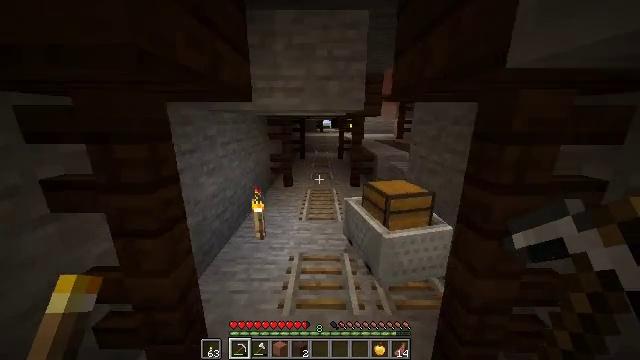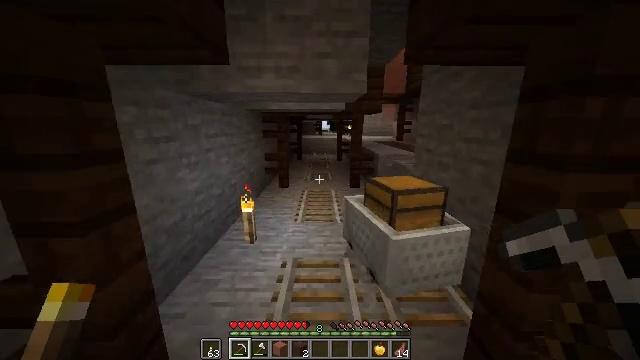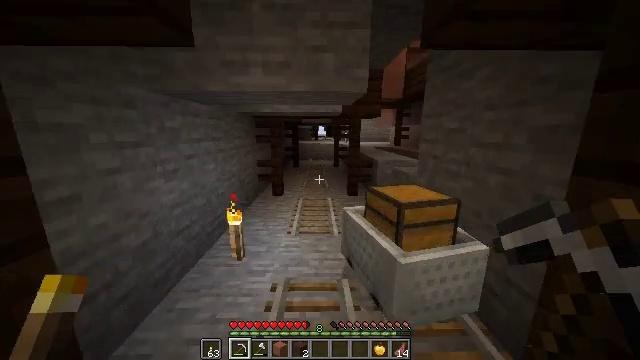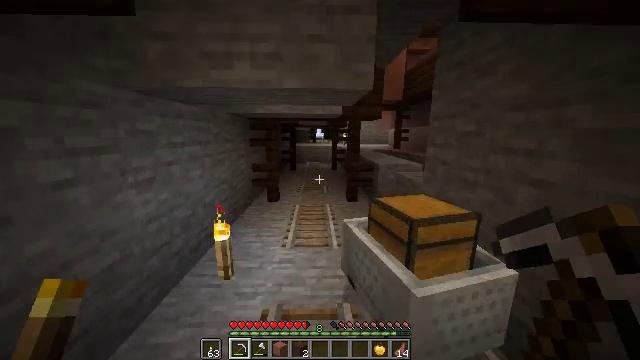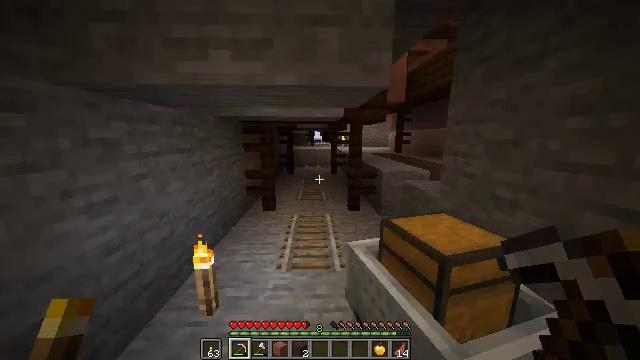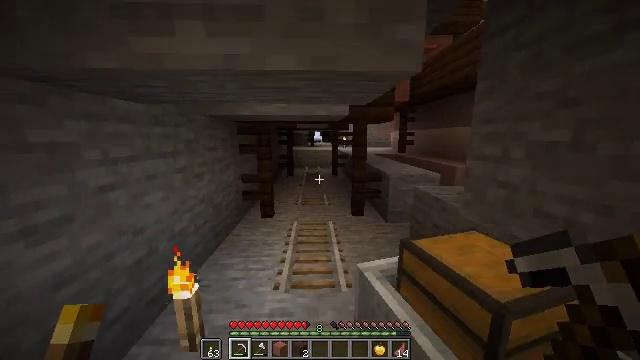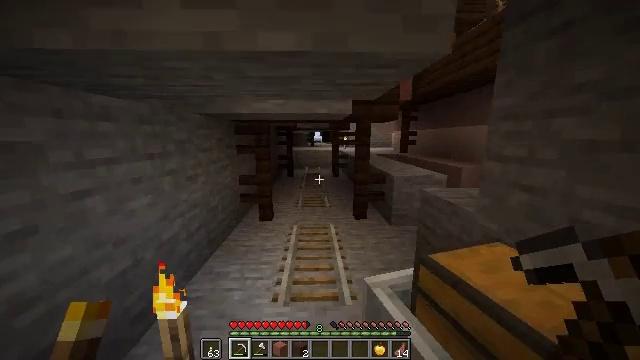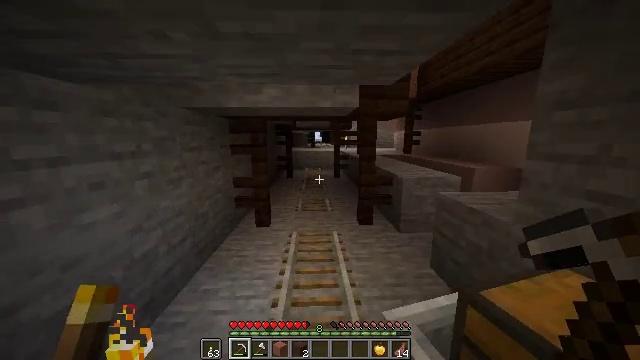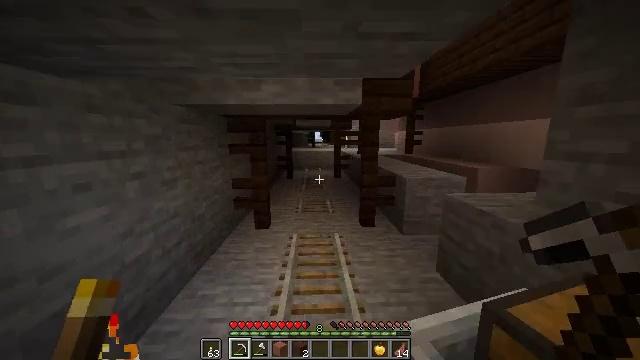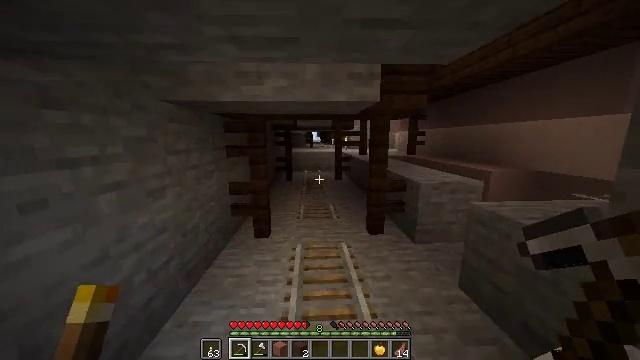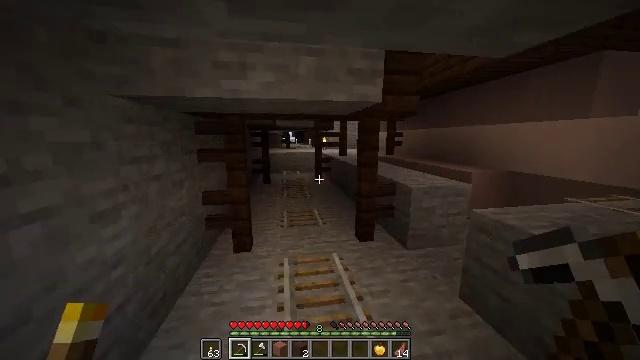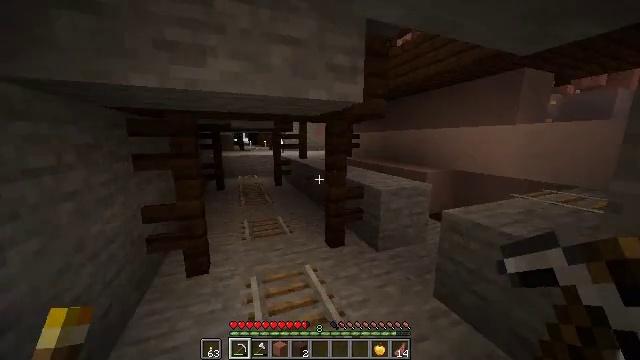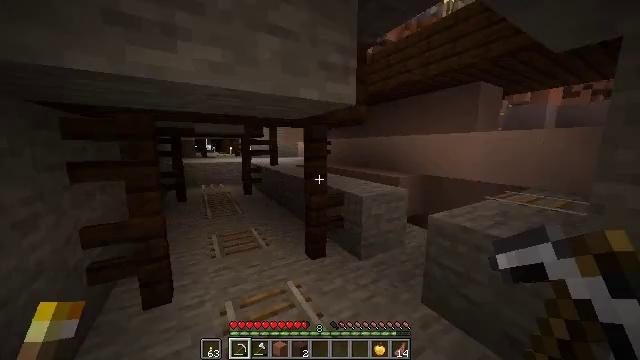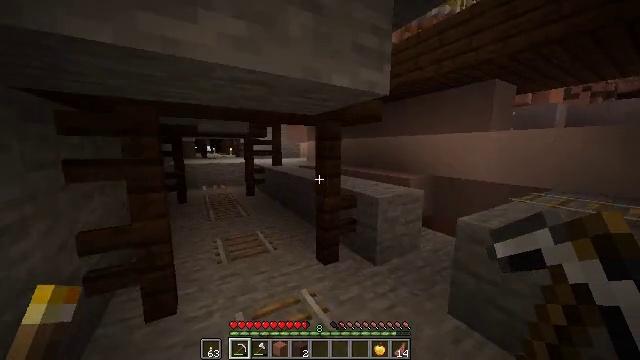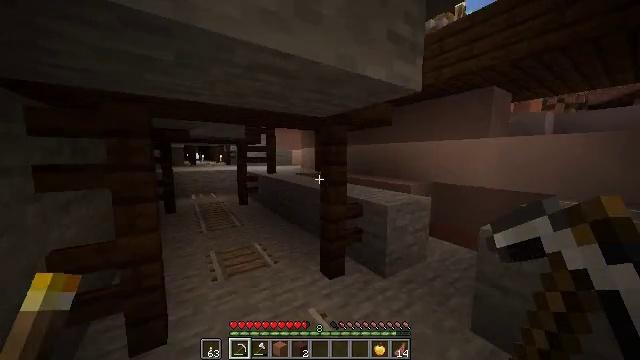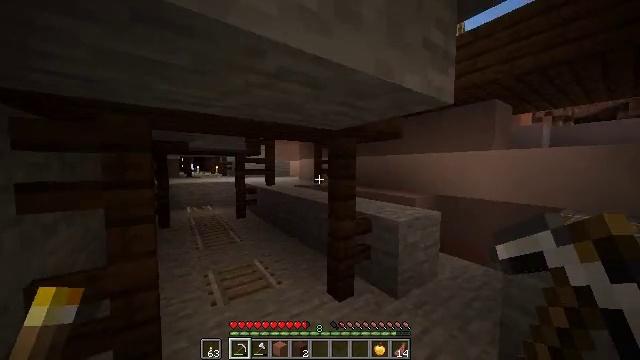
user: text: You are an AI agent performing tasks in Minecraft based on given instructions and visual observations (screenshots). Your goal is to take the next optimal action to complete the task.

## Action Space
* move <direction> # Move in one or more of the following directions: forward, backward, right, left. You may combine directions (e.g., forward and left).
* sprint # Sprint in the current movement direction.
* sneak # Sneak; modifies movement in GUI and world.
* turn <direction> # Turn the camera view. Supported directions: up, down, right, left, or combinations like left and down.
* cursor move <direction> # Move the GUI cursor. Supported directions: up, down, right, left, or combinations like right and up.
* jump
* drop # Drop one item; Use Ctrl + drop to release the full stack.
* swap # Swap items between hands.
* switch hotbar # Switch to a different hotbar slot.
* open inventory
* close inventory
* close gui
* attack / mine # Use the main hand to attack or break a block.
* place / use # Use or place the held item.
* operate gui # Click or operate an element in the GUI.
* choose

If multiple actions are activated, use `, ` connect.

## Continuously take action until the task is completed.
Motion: motion action
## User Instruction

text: Dig white terracotta from a structure.
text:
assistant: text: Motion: move forward, sprint, turn up
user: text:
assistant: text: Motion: move forward, sprint, turn up
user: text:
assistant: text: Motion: move forward, sprint
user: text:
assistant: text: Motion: move forward, sprint
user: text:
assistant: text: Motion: move forward, sprint
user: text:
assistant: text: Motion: move forward, sprint
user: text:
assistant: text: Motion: move forward, sprint
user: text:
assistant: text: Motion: move forward and move left, sprint
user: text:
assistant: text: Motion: move forward and move left, sprint
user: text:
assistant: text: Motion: move forward and move left, sprint, turn right
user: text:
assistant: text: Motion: move forward and move left, sprint, turn right
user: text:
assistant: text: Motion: move forward and move left, sprint, turn right and up
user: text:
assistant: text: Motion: move forward and move left, sprint
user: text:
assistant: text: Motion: move forward and move left, sprint, turn right and up
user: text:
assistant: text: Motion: move forward and move left, sprint, turn right and up
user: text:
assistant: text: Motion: move forward, sprint
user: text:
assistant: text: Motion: move forward, sprint
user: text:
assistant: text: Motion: move forward, sprint
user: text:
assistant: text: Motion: move forward, sprint
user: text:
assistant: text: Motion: move forward and move left, sprint
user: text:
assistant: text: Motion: move forward and move left, sprint
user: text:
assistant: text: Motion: move forward and move left, sprint
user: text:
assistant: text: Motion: move forward, sprint
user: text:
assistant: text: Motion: move forward, sprint
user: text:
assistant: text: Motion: move forward, sprint
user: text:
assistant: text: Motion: move forward, sprint, turn right
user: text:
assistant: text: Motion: move forward, sprint, turn right and up
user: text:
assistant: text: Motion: move forward, sprint, turn right
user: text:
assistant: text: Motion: move forward, sprint, turn right
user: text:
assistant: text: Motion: move forward, sprint, turn right